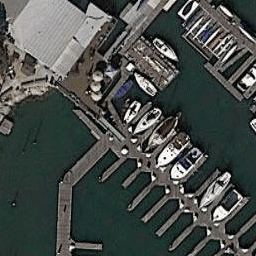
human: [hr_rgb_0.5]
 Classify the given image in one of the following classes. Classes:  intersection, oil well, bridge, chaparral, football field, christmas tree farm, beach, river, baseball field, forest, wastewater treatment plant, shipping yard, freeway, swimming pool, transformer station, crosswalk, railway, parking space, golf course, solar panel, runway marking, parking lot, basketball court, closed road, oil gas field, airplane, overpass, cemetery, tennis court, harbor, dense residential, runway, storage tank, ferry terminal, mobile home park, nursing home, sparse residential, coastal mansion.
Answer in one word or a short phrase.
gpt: harbor